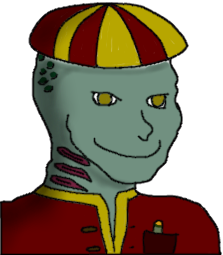
Label: 5_Oomer